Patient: sex M, age 30
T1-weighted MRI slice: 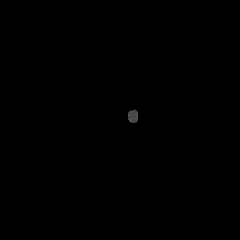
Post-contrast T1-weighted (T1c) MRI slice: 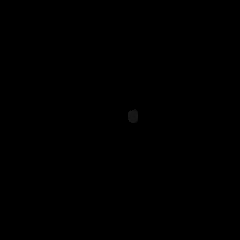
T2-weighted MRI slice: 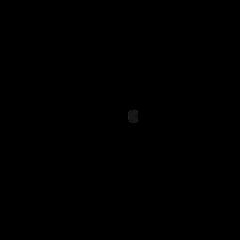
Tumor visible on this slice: no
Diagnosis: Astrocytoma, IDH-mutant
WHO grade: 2